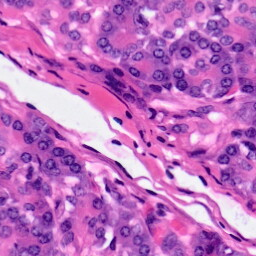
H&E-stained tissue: Pancreatic